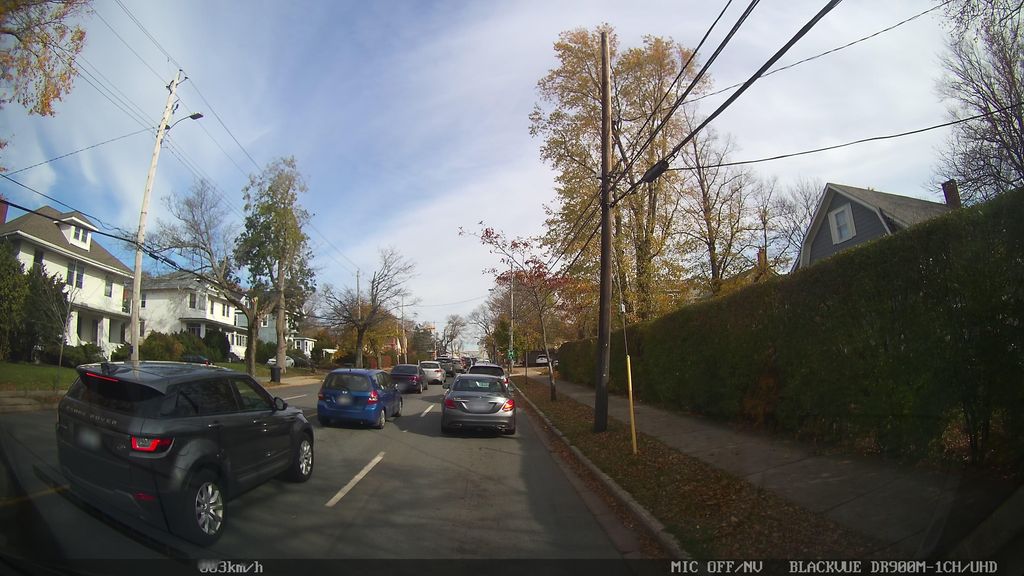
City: halifax